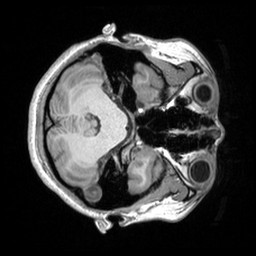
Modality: T1w
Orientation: axial
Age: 19
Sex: female
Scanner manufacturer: siemens
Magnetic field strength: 3 T
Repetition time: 2.53 s
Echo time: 0.00298 s